Field crop: tomato
Growth stage: 1
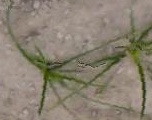
Species: cyperus